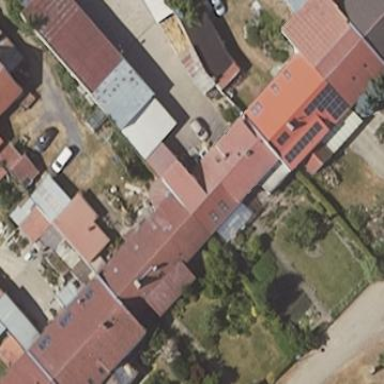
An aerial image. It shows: Terrace building.